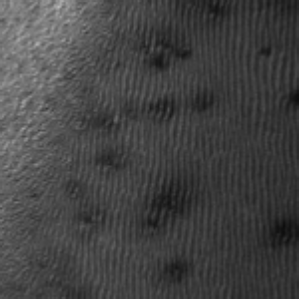
Label: frost